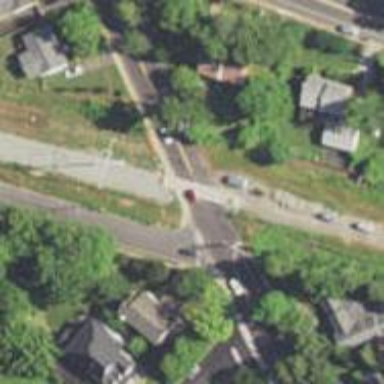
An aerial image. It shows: Stop road.